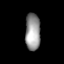
Tissue: lung
Cell type: Fibroblasts
Senescence score: 0.5775
Nuclear area (px): 541
Mean DAPI intensity: 151.865